Question: I have a forum where the user can choose which column he or she would like to fill in.
I want to not require each box, but only require that he or she fills out one of the boxes.
Here is a picture of what the forum looks like:

They can choose to enter information into "Sidewalks and non-roadway areas," or "Parking (no meters)." It is not required to fill all the fields, but just one.
My code seems to work, except it won't spit out the error if the user does not fill out a field. Here is my code:
'''
<?php
$var_all = FALSE; // all variable
// Fees Validation
if ($_SERVER['REQUEST_METHOD'] == 'POST') {
if (isset($_POST['sidewalk_days_close'])) {
$var_sidewalk_days_closed = TRUE;
$var_all = TRUE;
$fee_SDC = trim($_POST['sidewalk_days_close']);
}
if (isset($_POST['parking_noMeters_spaces'])) {
$var_parking_noMeters_spaces = TRUE;
$var_all = TRUE;
$fee_PNMS = trim($_POST['parking_noMeters_spaces']);
}
if (isset($_POST['parking_noMeters_days'])) {
$var_parking_noMeters_days = TRUE;
$var_all = TRUE;
$fee_PNMD = trim($_POST['parking_noMeters_days']);
}
if (isset($_POST['parking_Meters_spaces'])) {
$var_parking_meters_with_spaces = TRUE;
$var_all = TRUE;
$fee_PMS = trim($_POST['parking_Meters_spaces']);
}
if (isset($_POST['parking_Meters_days'])) {
$var_parking_meters_days = TRUE;
$var_all = TRUE;
$fee_PMD = trim($_POST['parking_Meters_days']);
}
if (isset($_POST['vehicle_lane_close'])) {
$var_vehicle_lane_close = TRUE;
$var_all = TRUE;
$fee_VLC = trim($_POST['vehicle_lane_close']);
}
if (isset($_POST['alley_closure'])) {
$var_alley_closure = TRUE;
$var_all = TRUE;
$fee_AC = trim($_POST['alley_closure']);
}
}
if ($_SERVER['REQUEST_METHOD'] == 'POST')
{
if($var_all == FALSE)
{
$problem = TRUE;
print '<div id="fee_error">Please fill in one of the fields below</div>';
}
else
{
print 'this is text';
}
}
?>
'''
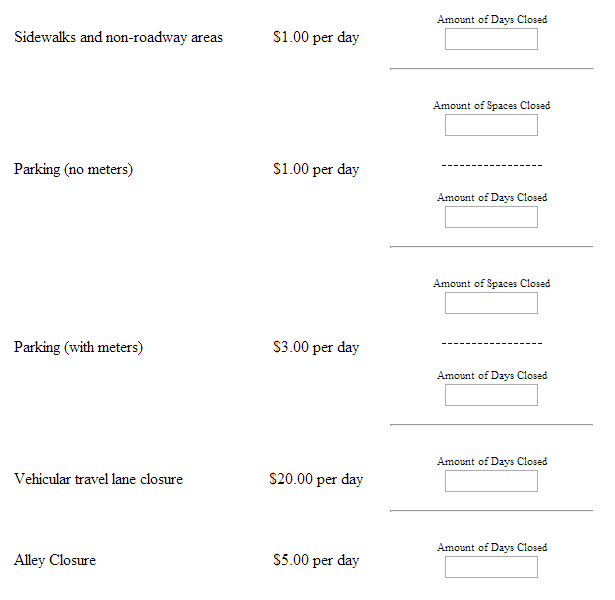
Answer: Here's the corrected code
'''
<?php
$var_all = FALSE; // all variable
// Fees Validation
if ($_SERVER['REQUEST_METHOD'] == 'POST')
{
if (isset($_POST['sidewalk_days_close']))
{
$var_sidewalk_days_closed = TRUE;
$var_all = TRUE;
$fee_SDC = trim($_POST['sidewalk_days_close']);
}
if (isset($_POST['parking_noMeters_spaces']))
{
$var_parking_noMeters_spaces = TRUE;
$var_all = TRUE;
$fee_PNMS = trim($_POST['parking_noMeters_spaces']);
}
if($var_all == FALSE)
{
$problem = TRUE;
print '<div id="fee_error">Please fill in one of the fields below</div>';
}
else
{
print 'this is text';
}
}
?>
'''